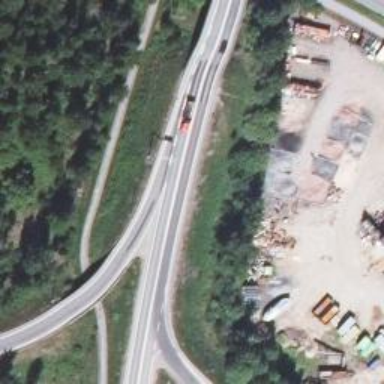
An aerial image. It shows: Asphalt road designated as trunk highway.